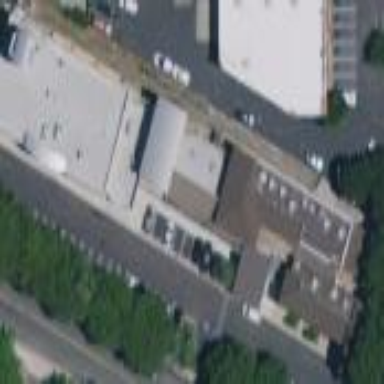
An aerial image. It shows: Commercial building.